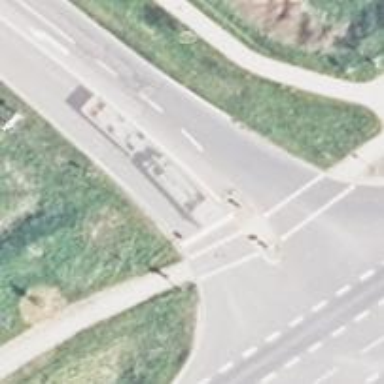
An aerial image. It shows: Stop road.